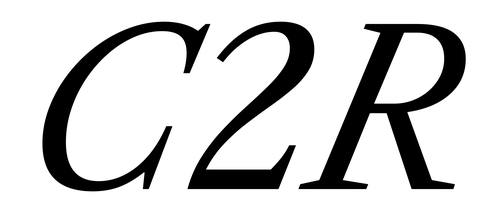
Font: LibreCaslonText-Italic_Italic